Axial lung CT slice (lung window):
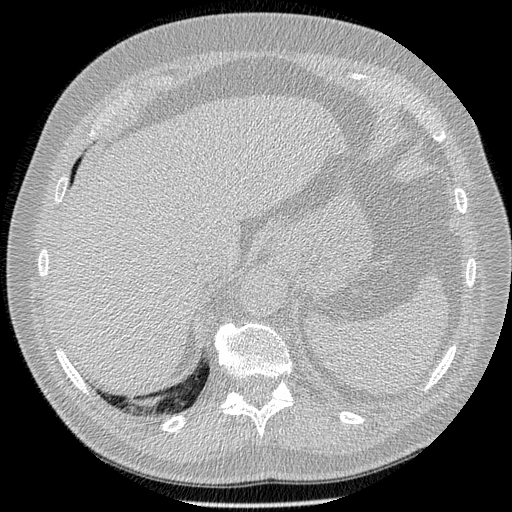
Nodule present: no